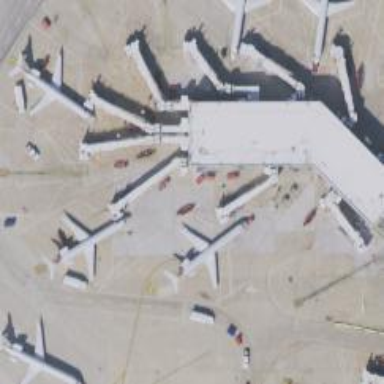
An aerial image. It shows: Airport gate.